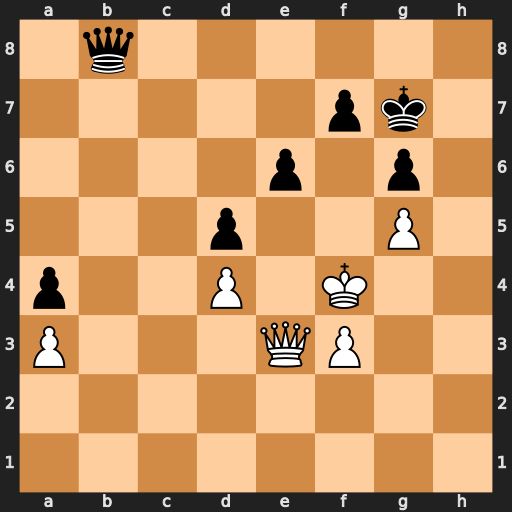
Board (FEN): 1q6/5pk1/4p1p1/3p2P1/p2P1K2/P3QP2/8/8
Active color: w
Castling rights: -
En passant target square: -
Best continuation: Qe5+ Qxe5+ Kxe5 Kf8 Kd6